Aerial crown-view tile of a tropical tree (Barro Colorado Island, Panama), acquired 20240611:
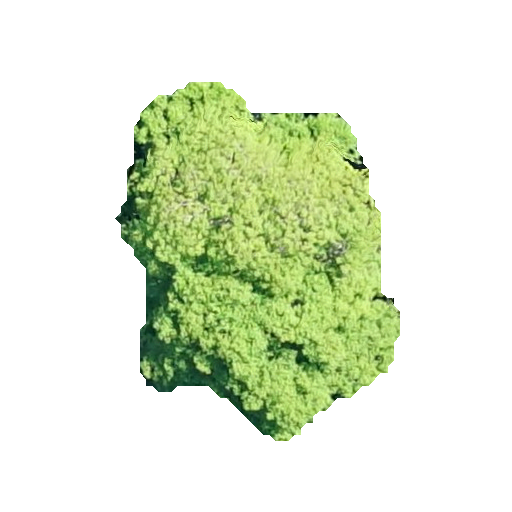
Species: Astronium graveolens
GBIF accepted scientific name: Astronium graveolens
Crown area: 112.53 m²